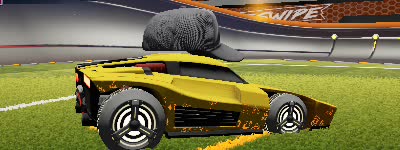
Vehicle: breakout